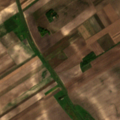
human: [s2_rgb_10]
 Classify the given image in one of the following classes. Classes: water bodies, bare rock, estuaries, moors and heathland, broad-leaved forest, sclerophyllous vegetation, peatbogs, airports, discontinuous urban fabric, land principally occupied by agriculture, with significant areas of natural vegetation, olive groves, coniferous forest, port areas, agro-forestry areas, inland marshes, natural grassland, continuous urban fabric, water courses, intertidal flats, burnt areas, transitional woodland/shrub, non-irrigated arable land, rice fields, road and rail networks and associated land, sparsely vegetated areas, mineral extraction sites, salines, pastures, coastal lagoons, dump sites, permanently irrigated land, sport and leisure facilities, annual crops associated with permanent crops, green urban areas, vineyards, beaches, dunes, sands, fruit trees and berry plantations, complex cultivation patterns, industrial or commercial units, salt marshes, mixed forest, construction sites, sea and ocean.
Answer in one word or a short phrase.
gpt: non-irrigated arable land, land principally occupied by agriculture, with significant areas of natural vegetation, inland marshes